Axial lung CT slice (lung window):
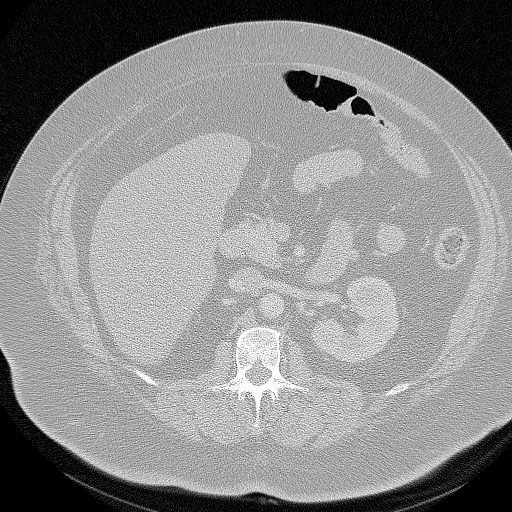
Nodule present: no